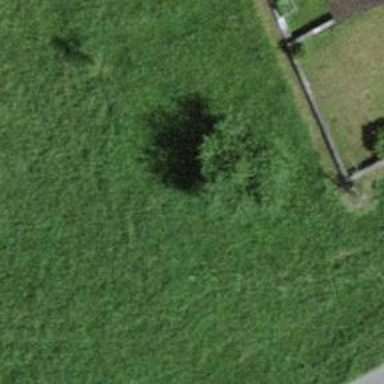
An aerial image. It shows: Broadleaved tree with lush leaves.